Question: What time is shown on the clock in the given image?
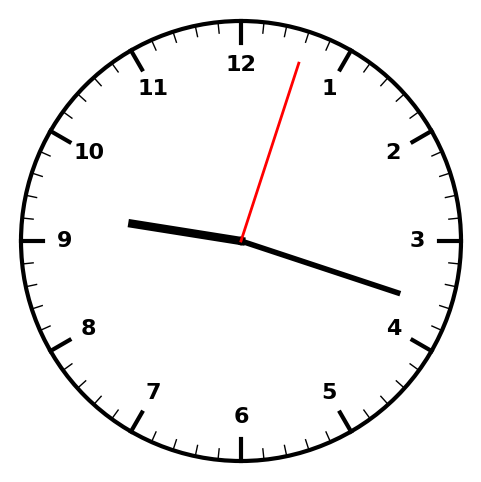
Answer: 09:18:03